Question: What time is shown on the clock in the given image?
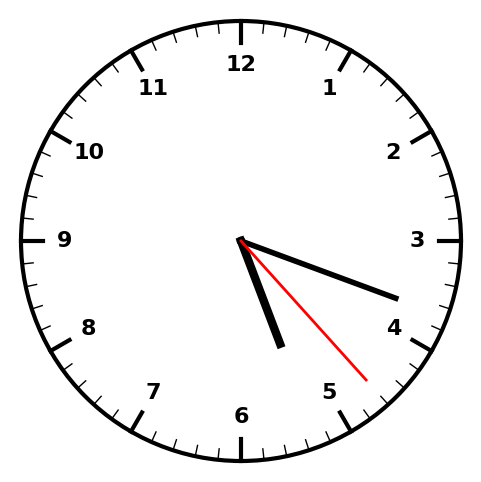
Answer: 05:18:23